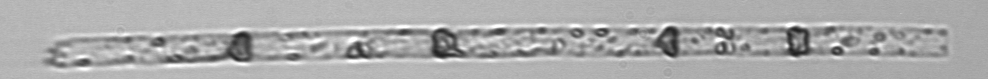
Label: Dactyliosolen_blavyanus